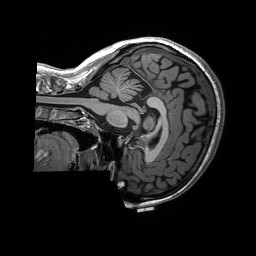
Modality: T1w
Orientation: sagittal
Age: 23
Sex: female
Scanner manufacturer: siemens
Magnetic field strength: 3 T
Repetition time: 2.53 s
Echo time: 0.00227 s